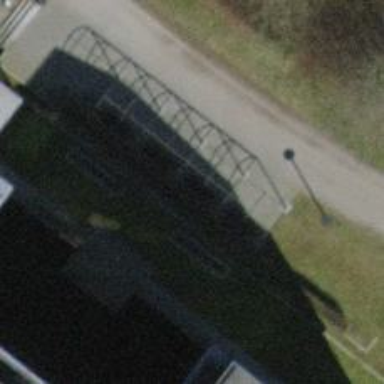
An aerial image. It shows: Black bench.